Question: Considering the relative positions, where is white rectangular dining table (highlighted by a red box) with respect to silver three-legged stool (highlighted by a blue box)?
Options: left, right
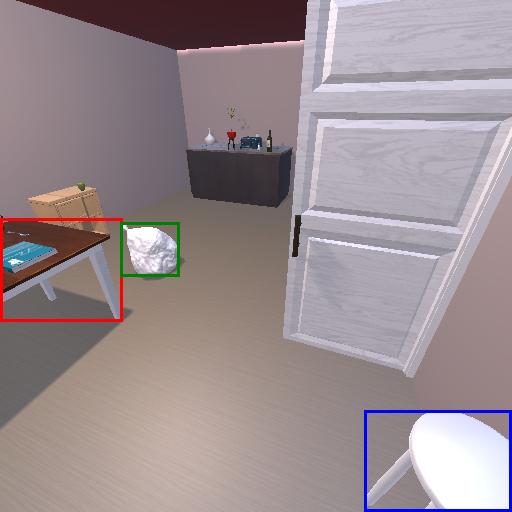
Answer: left